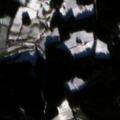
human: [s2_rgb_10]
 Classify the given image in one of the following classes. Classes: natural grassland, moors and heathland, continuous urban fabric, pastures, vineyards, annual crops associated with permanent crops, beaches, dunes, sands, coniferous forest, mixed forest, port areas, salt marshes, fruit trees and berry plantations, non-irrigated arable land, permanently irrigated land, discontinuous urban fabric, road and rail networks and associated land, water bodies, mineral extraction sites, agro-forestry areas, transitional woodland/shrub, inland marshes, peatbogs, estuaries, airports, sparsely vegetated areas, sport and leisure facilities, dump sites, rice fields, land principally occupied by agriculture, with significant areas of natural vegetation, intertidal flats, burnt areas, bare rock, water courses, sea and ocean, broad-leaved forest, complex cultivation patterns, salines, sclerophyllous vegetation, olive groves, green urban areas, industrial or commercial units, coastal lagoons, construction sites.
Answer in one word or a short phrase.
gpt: pastures, complex cultivation patterns, coniferous forest